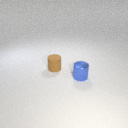
small blue metal cylinder in front of small brown rubber cylinder